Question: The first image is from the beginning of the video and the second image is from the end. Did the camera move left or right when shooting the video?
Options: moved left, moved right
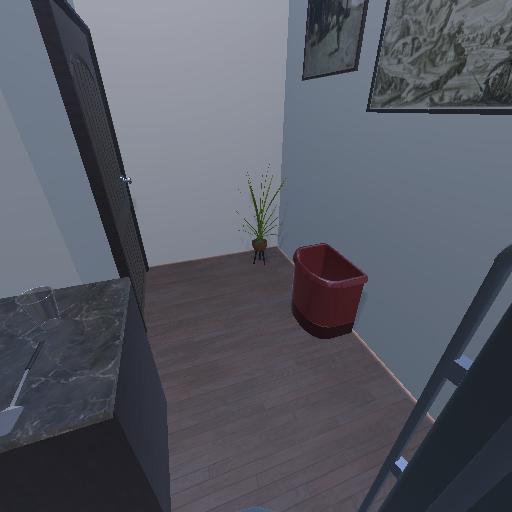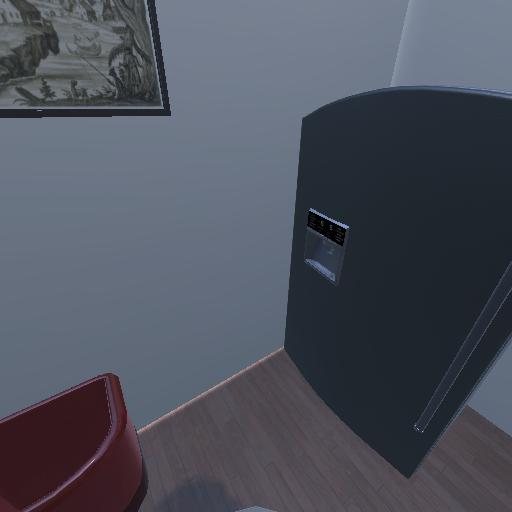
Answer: moved left